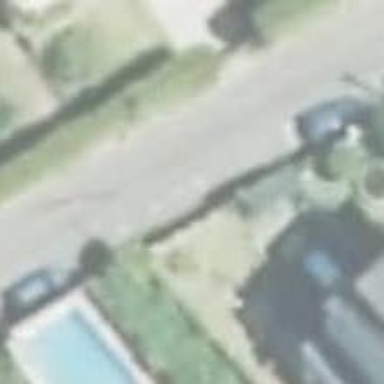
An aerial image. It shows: Alleyway designated as service road.